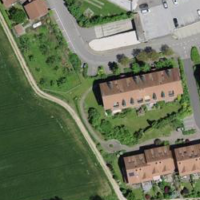
EUNIS habitat code: 54
Species observed at this site:
Fagus sylvatica